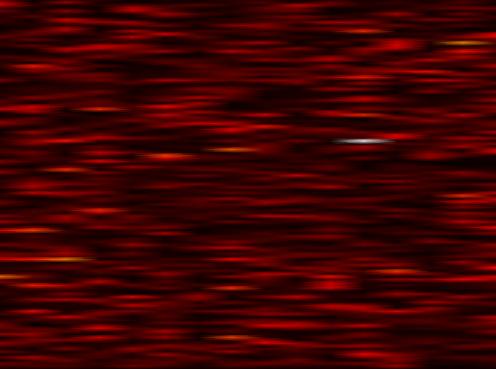
Label: FBMC